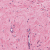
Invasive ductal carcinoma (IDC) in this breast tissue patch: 0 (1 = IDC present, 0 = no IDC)